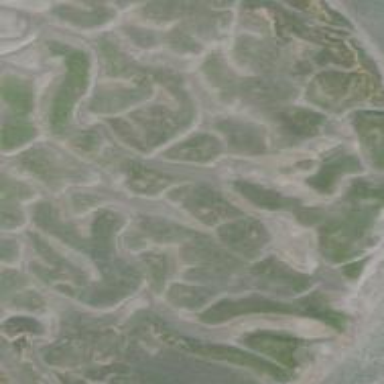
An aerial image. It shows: Marsh wetland with tidal influence.